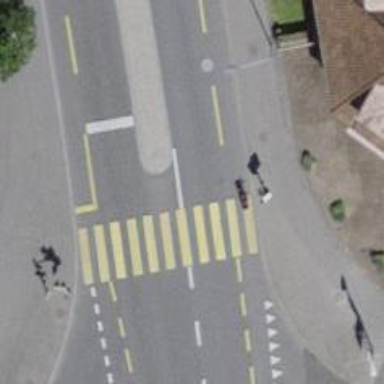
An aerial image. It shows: Crossing with traffic signals.